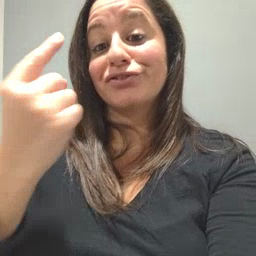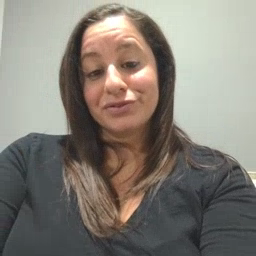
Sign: first